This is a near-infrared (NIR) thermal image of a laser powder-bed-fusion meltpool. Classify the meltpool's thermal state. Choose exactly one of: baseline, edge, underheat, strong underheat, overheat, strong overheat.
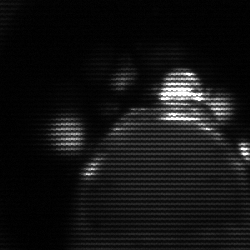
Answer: baseline